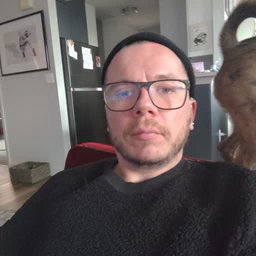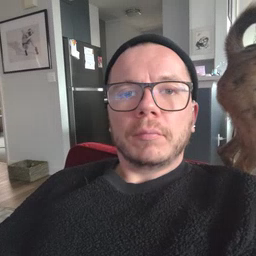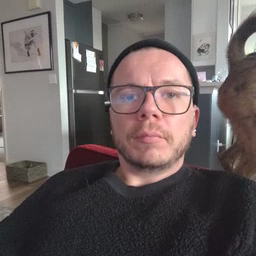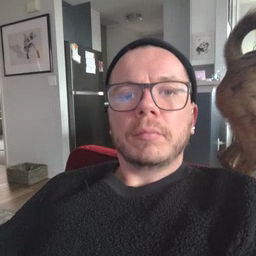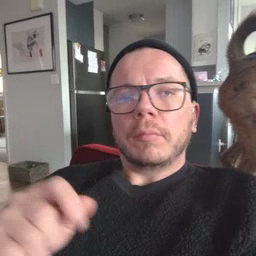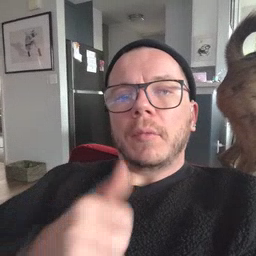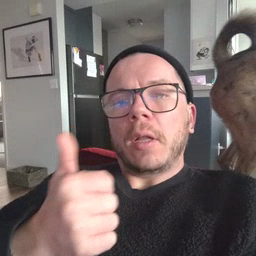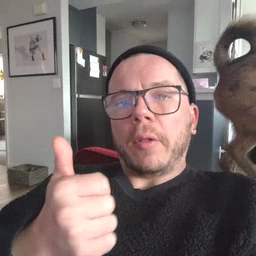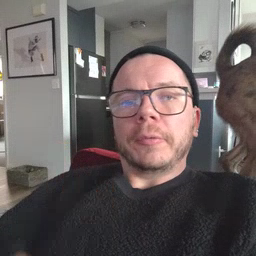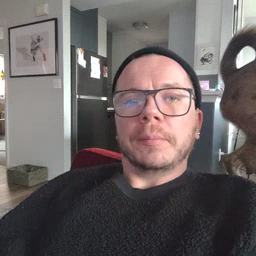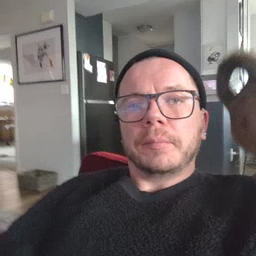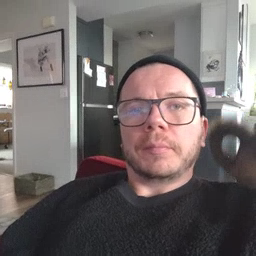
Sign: another